Current action and preconditions to check: trajectory_clear

Your task: For each precondition in the list above, predict whether it will hold at this action.

Consider the current scene as observed from the mobile robot's camera, and analyze the predicted future states of all dynamic agents (e.g., people, animals, vehicles, or any moving entities) within the NEXT SECOND.

IMPORTANT: Only answer "very likely" if you are absolutely certain—based on strong, clear evidence—that a dynamic agent will violate the precondition in the predicted future state. Do NOT answer "very likely" for unlikely, ambiguous, or low-probability risks.

Ask yourself for each precondition: Is there a high probability, with clear and convincing evidence, that the predicted future states of any dynamic agent will interfere with the predicted future state of the currently executing action within the NEXT SECOND, causing that precondition to fail?

Assess the risk level based on these predictions. Use "likely" or "very likely" if motions create a clear risk of interference.

Use "neutral" or "improbable" if agents are nearby but their predicted paths are clearly diverging or non-conflicting.

Failure Risk Categories: "very improbable", "improbable", "neutral", "likely", "very likely"

Answer Format: Output ONLY the probability_of_failure value from these categories: "very improbable", "improbable", "neutral", "likely", "very likely"

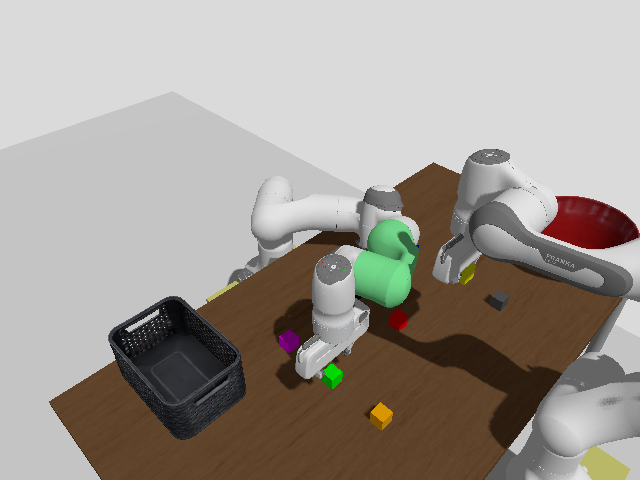

Answer: very improbable